Field crop: maize
Growth stage: 2
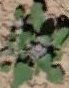
Species: chenopodium